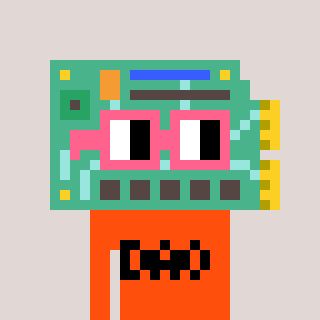
a pixel art character with square pink glasses, a chipboard-shaped head and a orange-colored body on a warm background